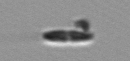
Label: pennate